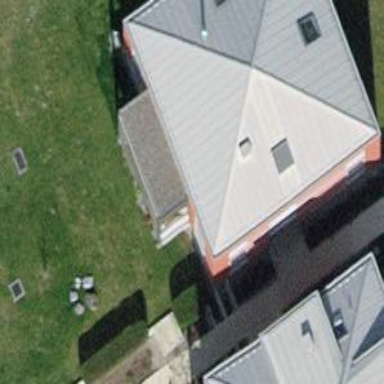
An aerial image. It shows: Hipped-roof building with apartments.